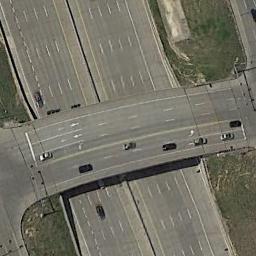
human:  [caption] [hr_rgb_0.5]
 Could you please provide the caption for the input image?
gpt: The cross-line overpass is over the roads and some cars are driving on the roads and the overpass .

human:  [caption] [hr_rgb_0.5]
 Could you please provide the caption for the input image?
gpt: There are two overpasses and three lakes in this area .

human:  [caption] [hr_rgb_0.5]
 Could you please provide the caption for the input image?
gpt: The overpass is next to the grass with some cars .

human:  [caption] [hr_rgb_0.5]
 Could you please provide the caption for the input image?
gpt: Several cars are on the overpass .

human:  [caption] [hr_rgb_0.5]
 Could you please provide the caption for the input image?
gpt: There are some green lawns beside the overpass .